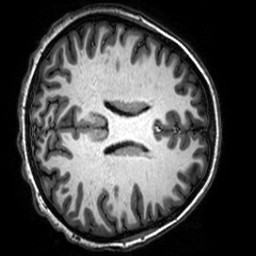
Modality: T1w
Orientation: axial